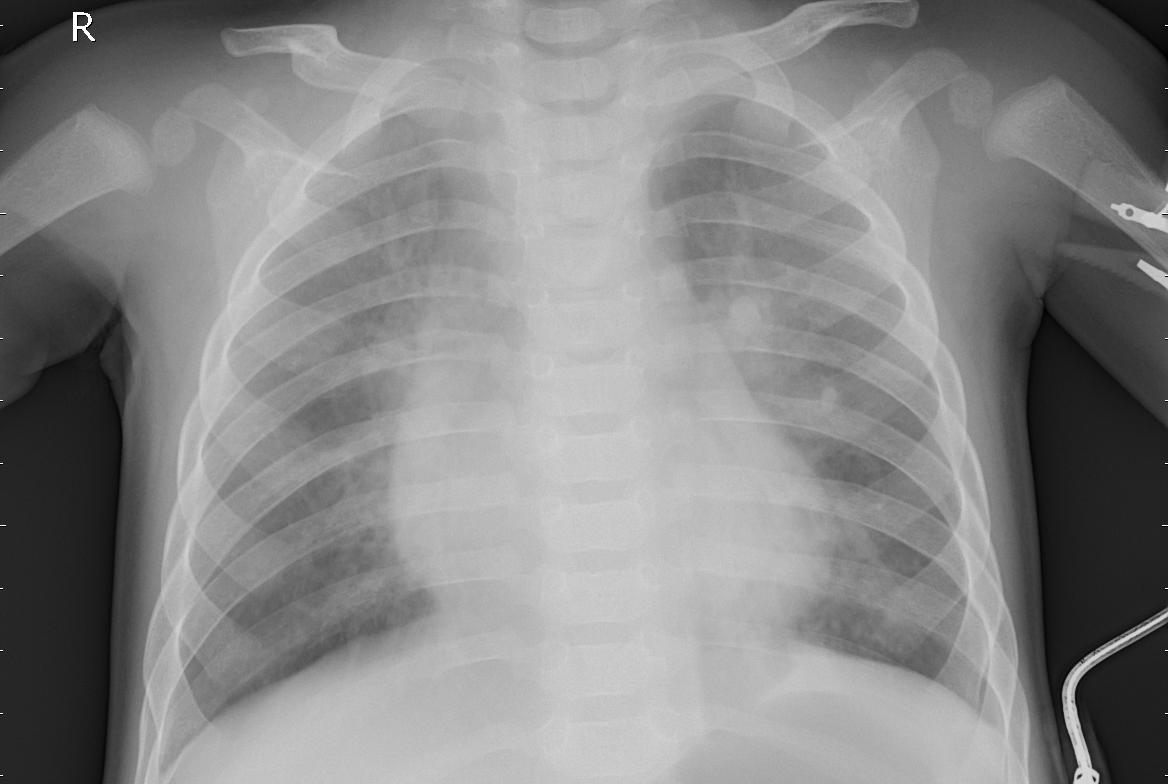
Diagnosis: PNEUMONIA